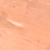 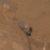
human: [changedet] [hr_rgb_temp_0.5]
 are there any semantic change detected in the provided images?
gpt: Buildings were realized in the desert.